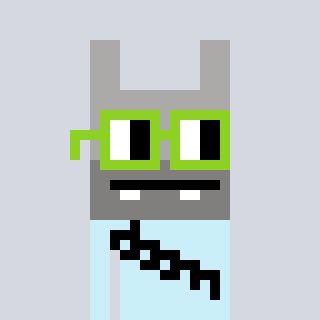
a pixel art character with square light green glasses, a rabbit-shaped head and a cold-colored body on a cool background